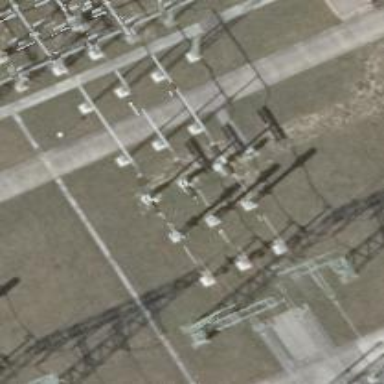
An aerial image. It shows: Bay for power lines.